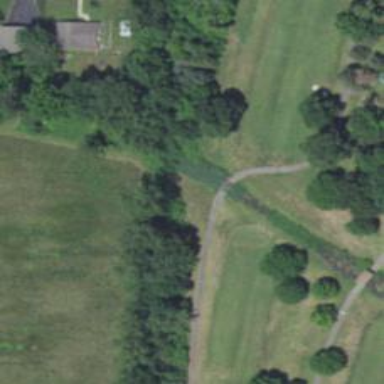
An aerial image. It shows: Service road that includes bridge over golf cart path.